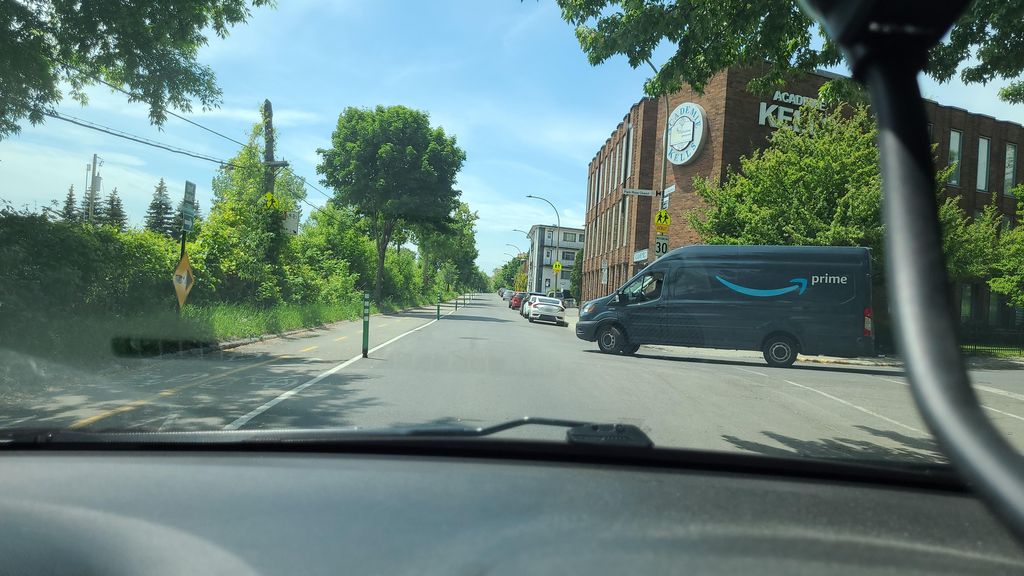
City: montreal